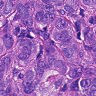
Metastatic tissue present: yes